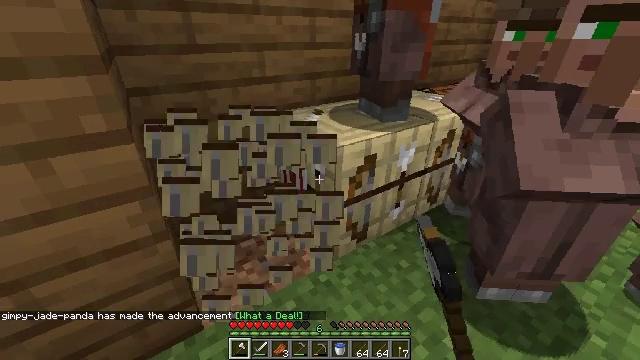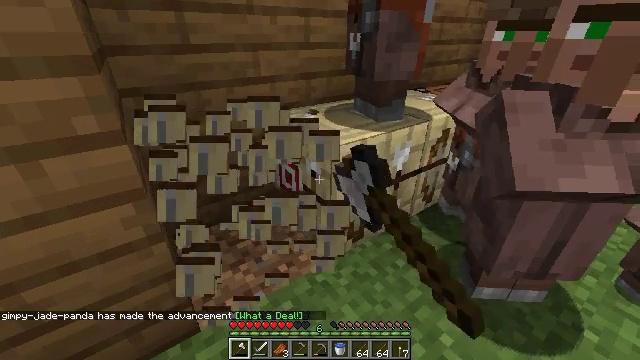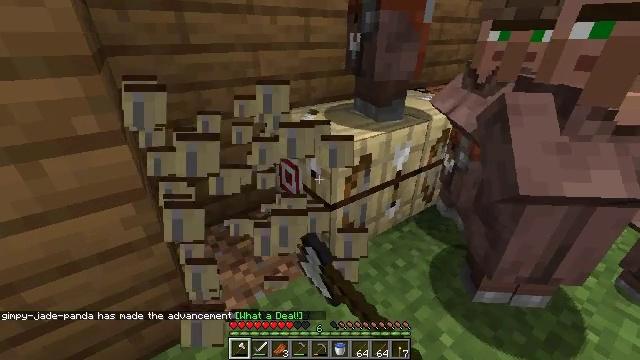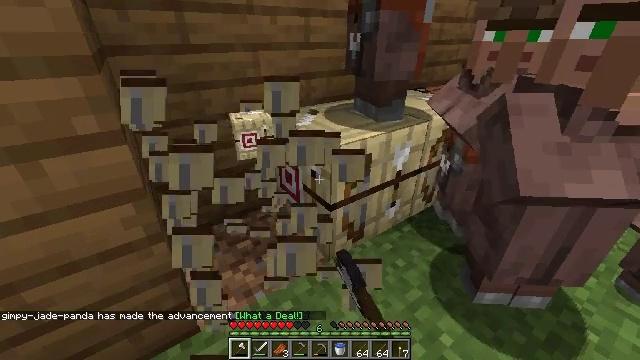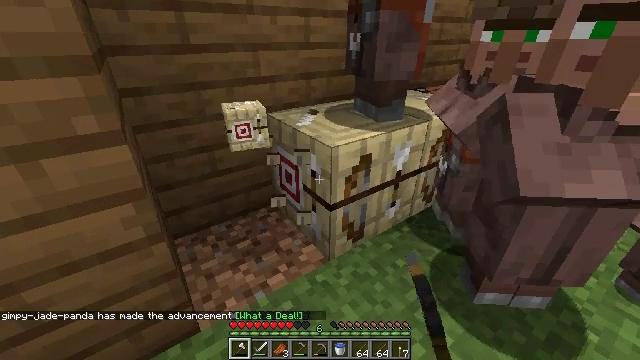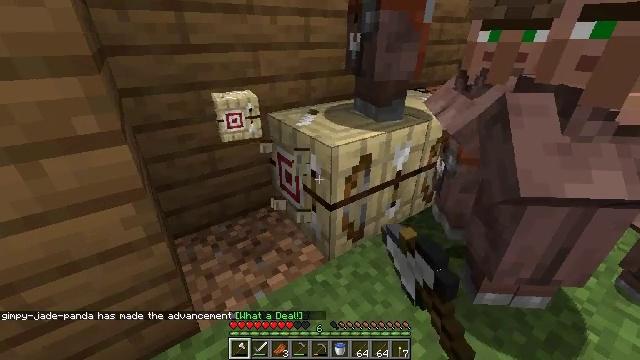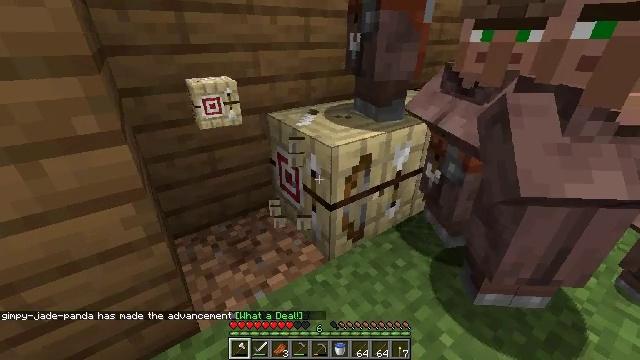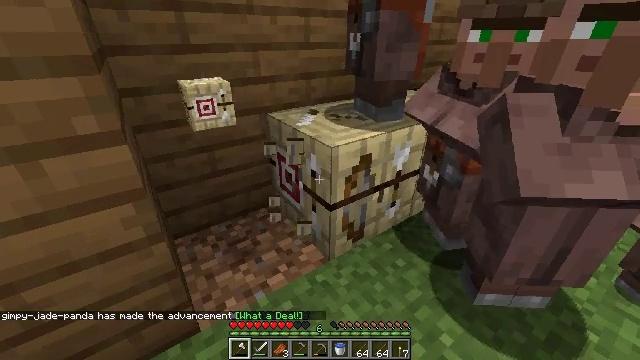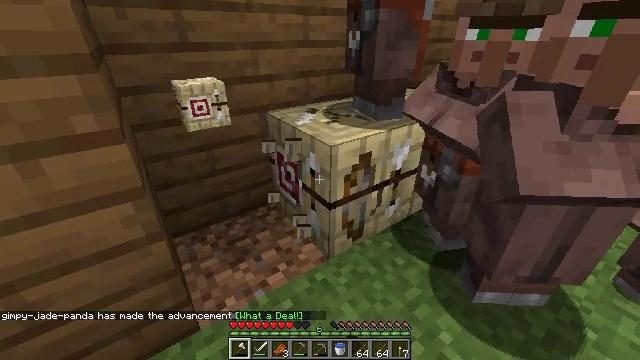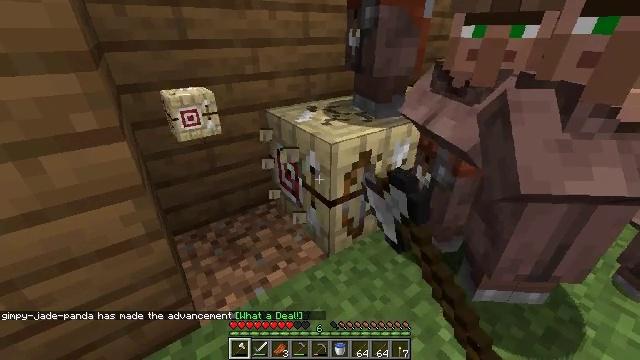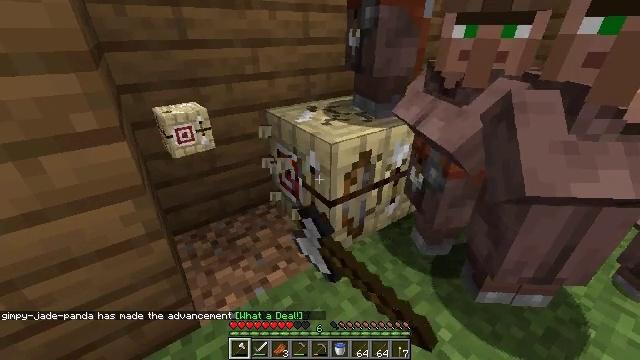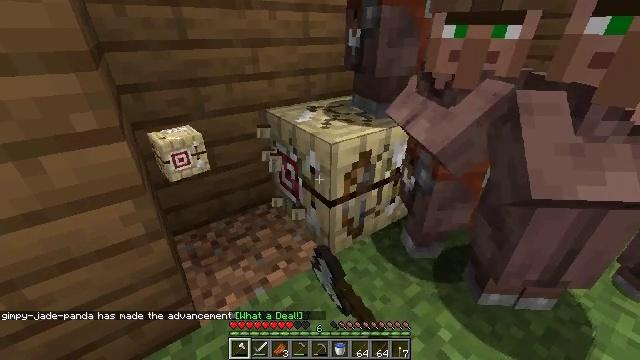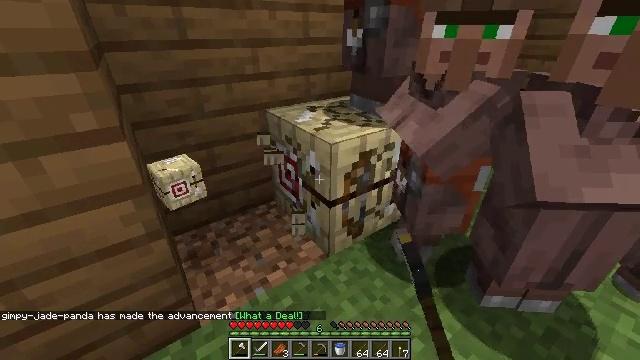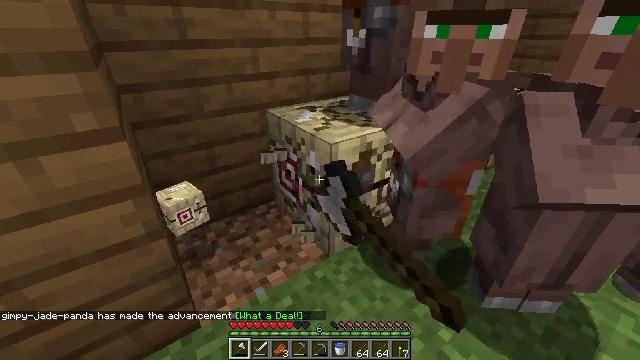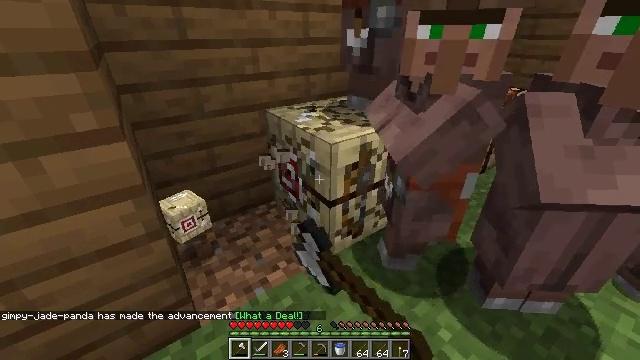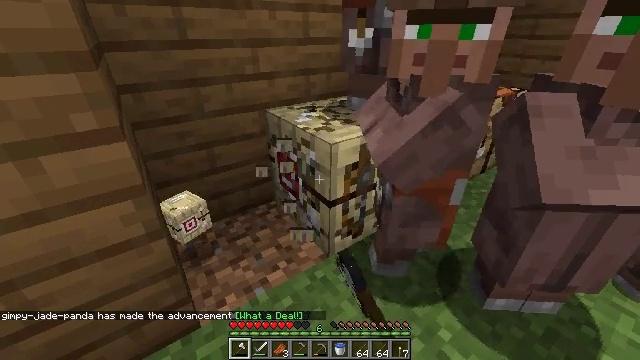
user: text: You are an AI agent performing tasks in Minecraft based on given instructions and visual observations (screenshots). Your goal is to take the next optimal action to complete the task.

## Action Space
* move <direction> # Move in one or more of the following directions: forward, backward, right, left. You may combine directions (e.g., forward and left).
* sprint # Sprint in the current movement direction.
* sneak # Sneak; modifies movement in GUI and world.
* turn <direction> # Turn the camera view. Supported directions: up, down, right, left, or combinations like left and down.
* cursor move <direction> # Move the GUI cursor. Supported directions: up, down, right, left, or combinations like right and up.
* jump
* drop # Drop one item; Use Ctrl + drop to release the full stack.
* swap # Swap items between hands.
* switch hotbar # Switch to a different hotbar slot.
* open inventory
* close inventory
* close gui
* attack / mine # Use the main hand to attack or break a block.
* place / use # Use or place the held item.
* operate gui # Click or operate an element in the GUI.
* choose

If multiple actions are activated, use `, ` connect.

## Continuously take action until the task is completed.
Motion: motion action
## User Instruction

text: Attack the fletching table to break it.
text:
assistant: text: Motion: turn right, attack / mine
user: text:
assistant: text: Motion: attack / mine
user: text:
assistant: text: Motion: attack / mine
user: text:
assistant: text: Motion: attack / mine
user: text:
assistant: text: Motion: attack / mine
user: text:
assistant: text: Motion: attack / mine
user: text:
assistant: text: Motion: attack / mine
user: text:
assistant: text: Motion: attack / mine
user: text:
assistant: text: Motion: attack / mine
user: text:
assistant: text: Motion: attack / mine
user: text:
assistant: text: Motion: attack / mine
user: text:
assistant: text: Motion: attack / mine
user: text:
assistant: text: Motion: attack / mine
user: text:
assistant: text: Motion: attack / mine
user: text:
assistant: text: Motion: attack / mine
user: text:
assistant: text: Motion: attack / mine
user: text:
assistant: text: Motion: move forward, attack / mine
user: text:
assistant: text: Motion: move forward, attack / mine
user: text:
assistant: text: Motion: move forward, attack / mine
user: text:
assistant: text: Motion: move forward, attack / mine
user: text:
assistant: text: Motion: move forward, attack / mine
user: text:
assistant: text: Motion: move forward, attack / mine
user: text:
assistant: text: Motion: move forward, turn right and down, attack / mine
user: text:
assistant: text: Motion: move forward, turn right and down, attack / mine
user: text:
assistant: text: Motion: move forward, turn right, attack / mine
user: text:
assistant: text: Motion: attack / mine
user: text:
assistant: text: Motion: attack / mine
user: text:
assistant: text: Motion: turn right and down, attack / mine
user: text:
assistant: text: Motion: move left, turn right and down, attack / mine
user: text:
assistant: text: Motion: move left, turn right and down, attack / mine